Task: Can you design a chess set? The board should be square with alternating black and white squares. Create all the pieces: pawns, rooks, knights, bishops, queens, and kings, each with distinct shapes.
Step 2560:
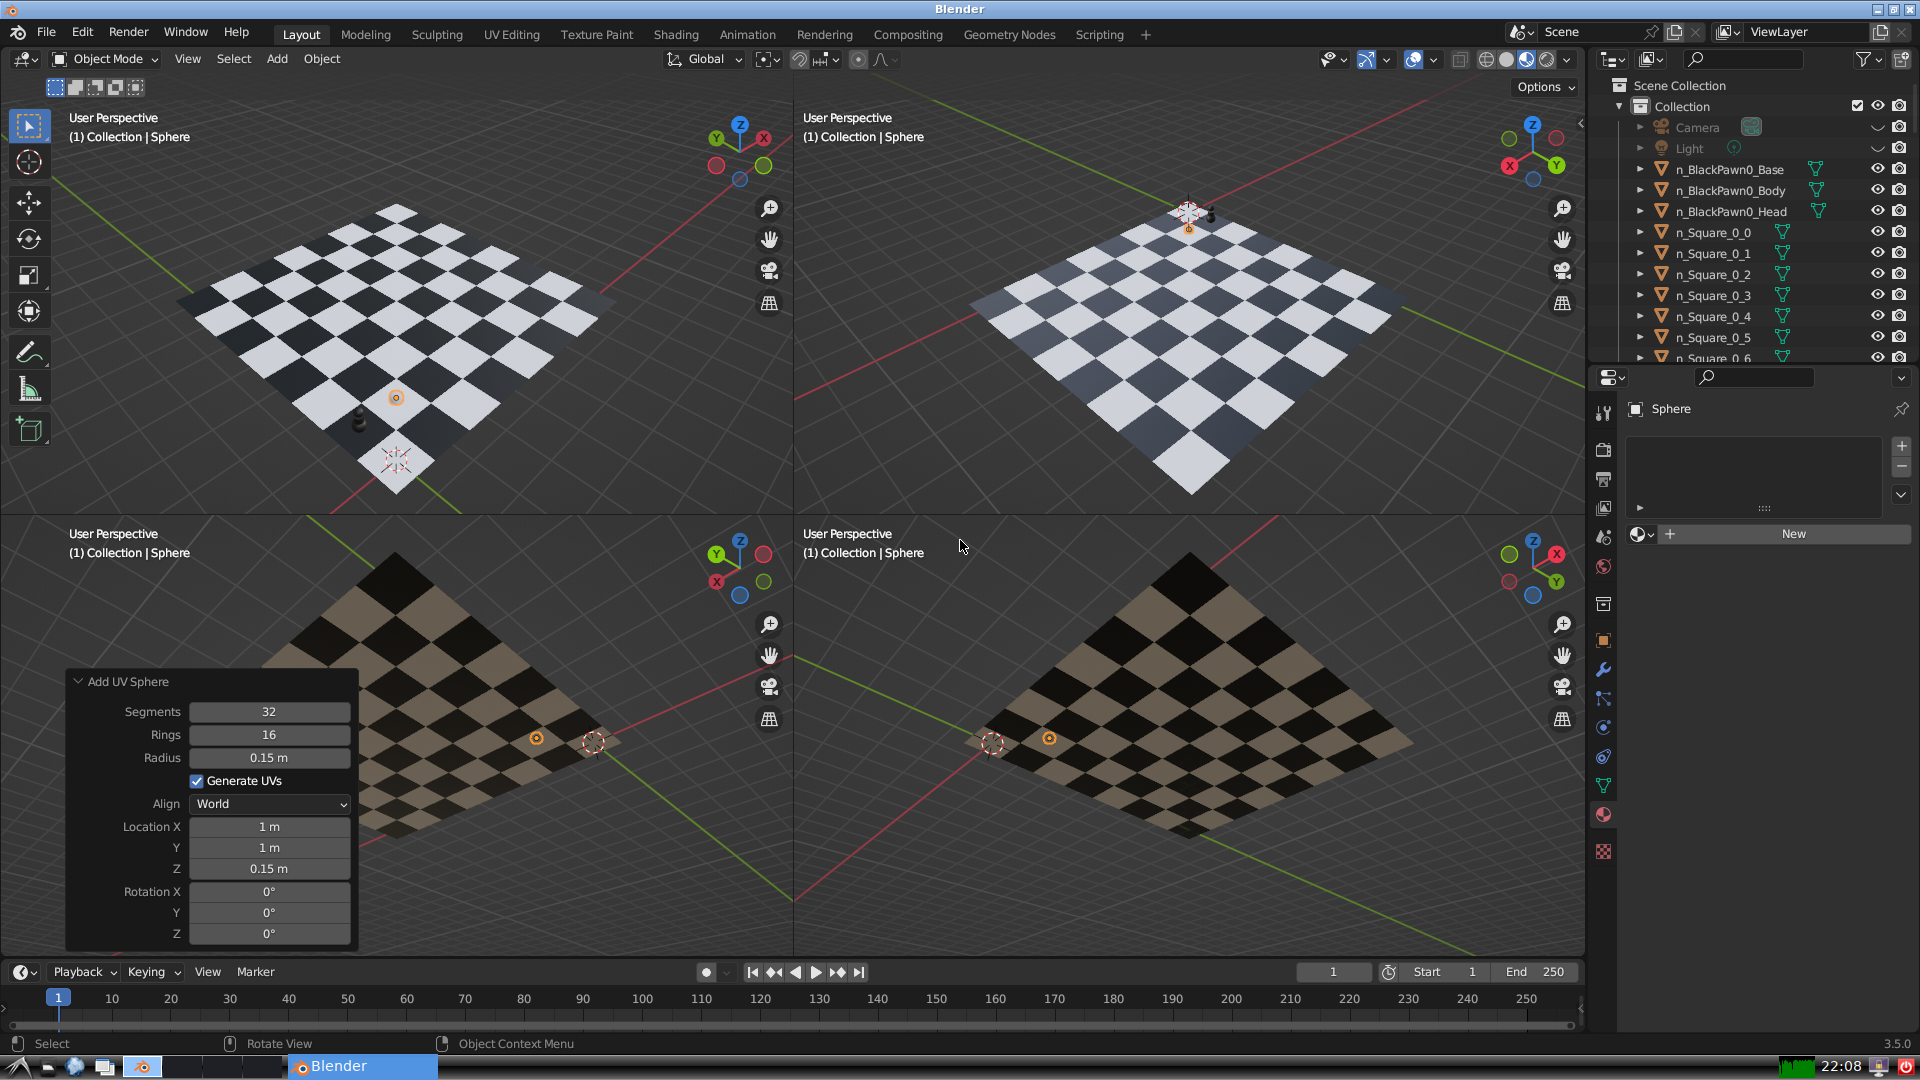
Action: {"key_press": ['Ctrl, Home']}